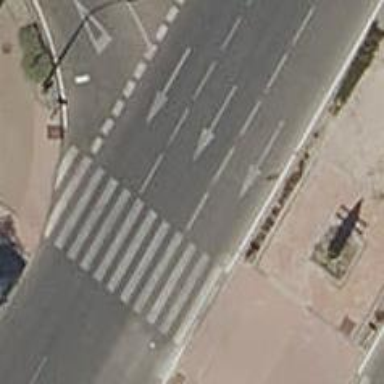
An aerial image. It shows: Zebra crossing on the road.